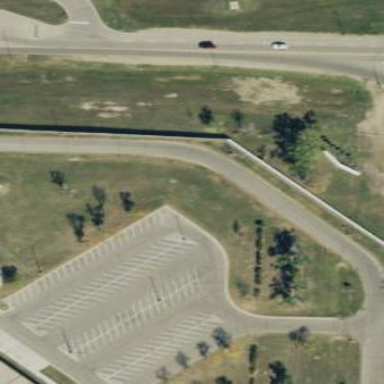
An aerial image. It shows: Parking area with surface.